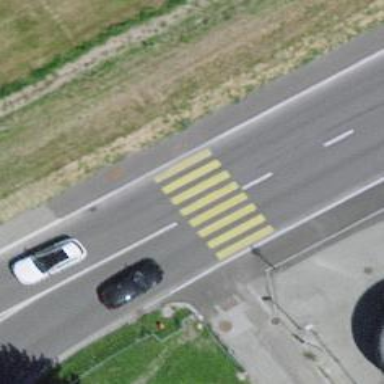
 which is uncontrolled and marked crossing on the road."